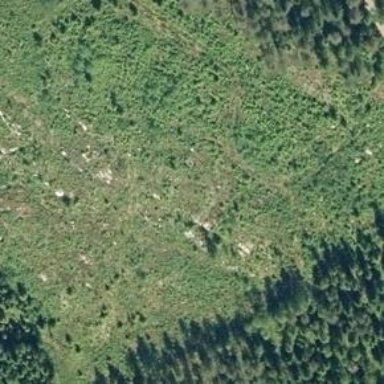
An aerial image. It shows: Clearcut man-made area surrounded by scrub vegetation.